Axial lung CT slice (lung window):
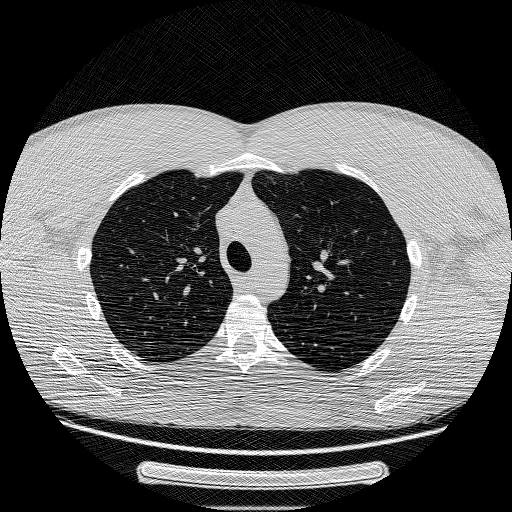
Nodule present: no